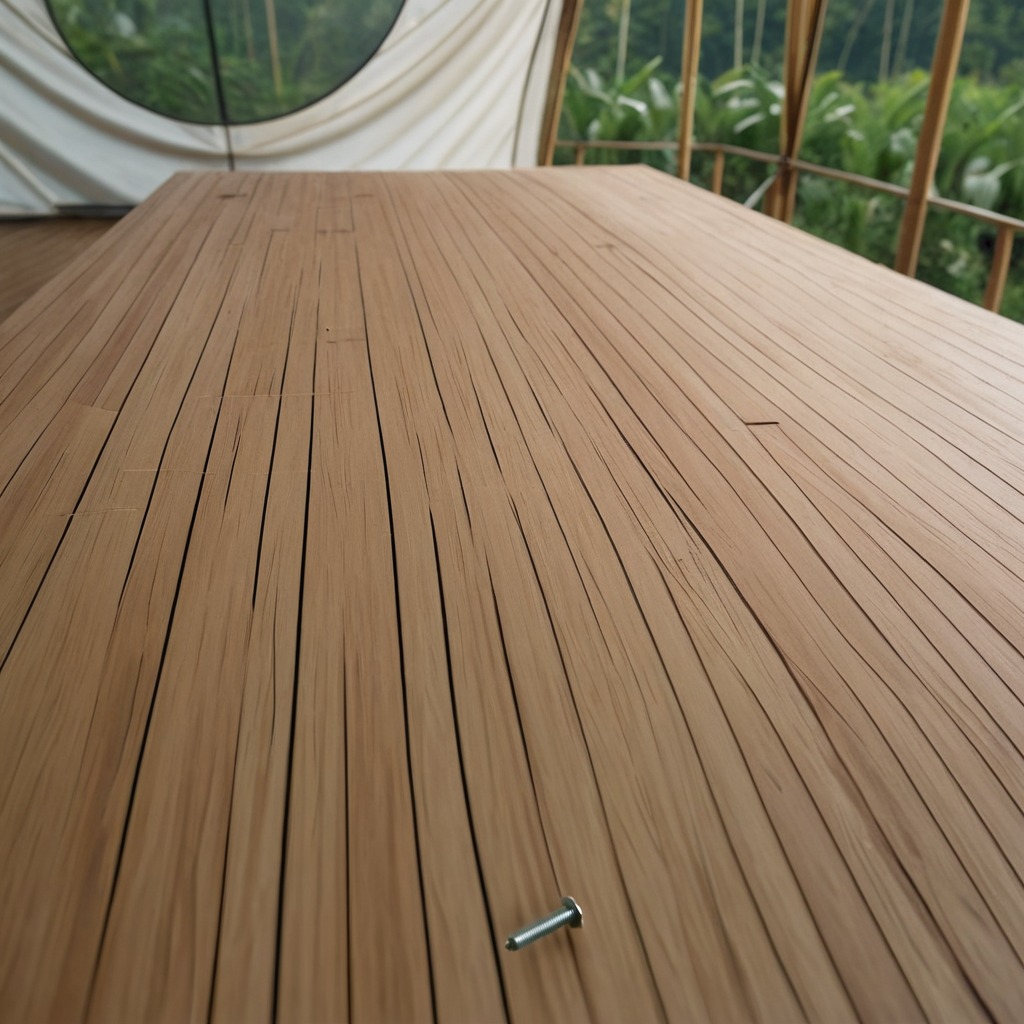
A metal screw is lying on a wooden table inside a jungle field workshop tent.